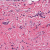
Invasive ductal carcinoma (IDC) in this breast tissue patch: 0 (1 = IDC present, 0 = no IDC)